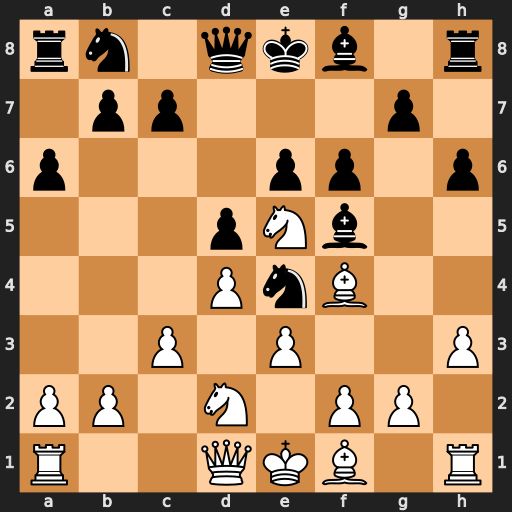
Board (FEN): rn1qkb1r/1pp3p1/p3pp1p/3pNb2/3PnB2/2P1P2P/PP1N1PP1/R2QKB1R
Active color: w
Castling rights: KQkq
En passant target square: -
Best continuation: Qh5+ g6 Nxg6 Bxg6 Qxg6+